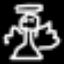
Label: angel